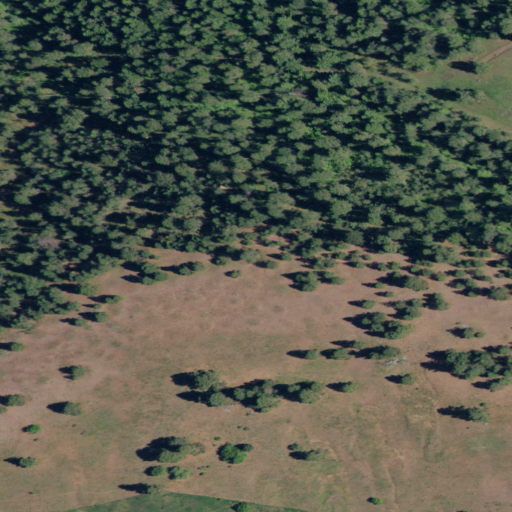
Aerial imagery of mountain in Idaho named Tomer Butte containing evergreen forest, grassland, and cultivated crops